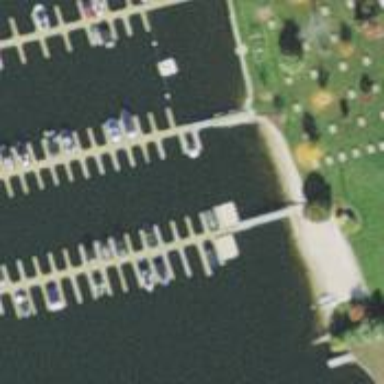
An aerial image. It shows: Man-made pier.